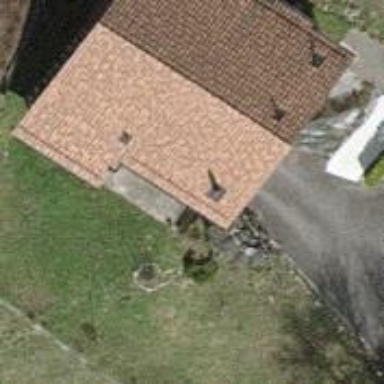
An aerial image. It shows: Simple and straightforward house.